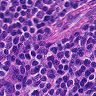
Metastatic tissue present: no